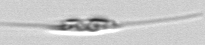
Label: Cylindrotheca